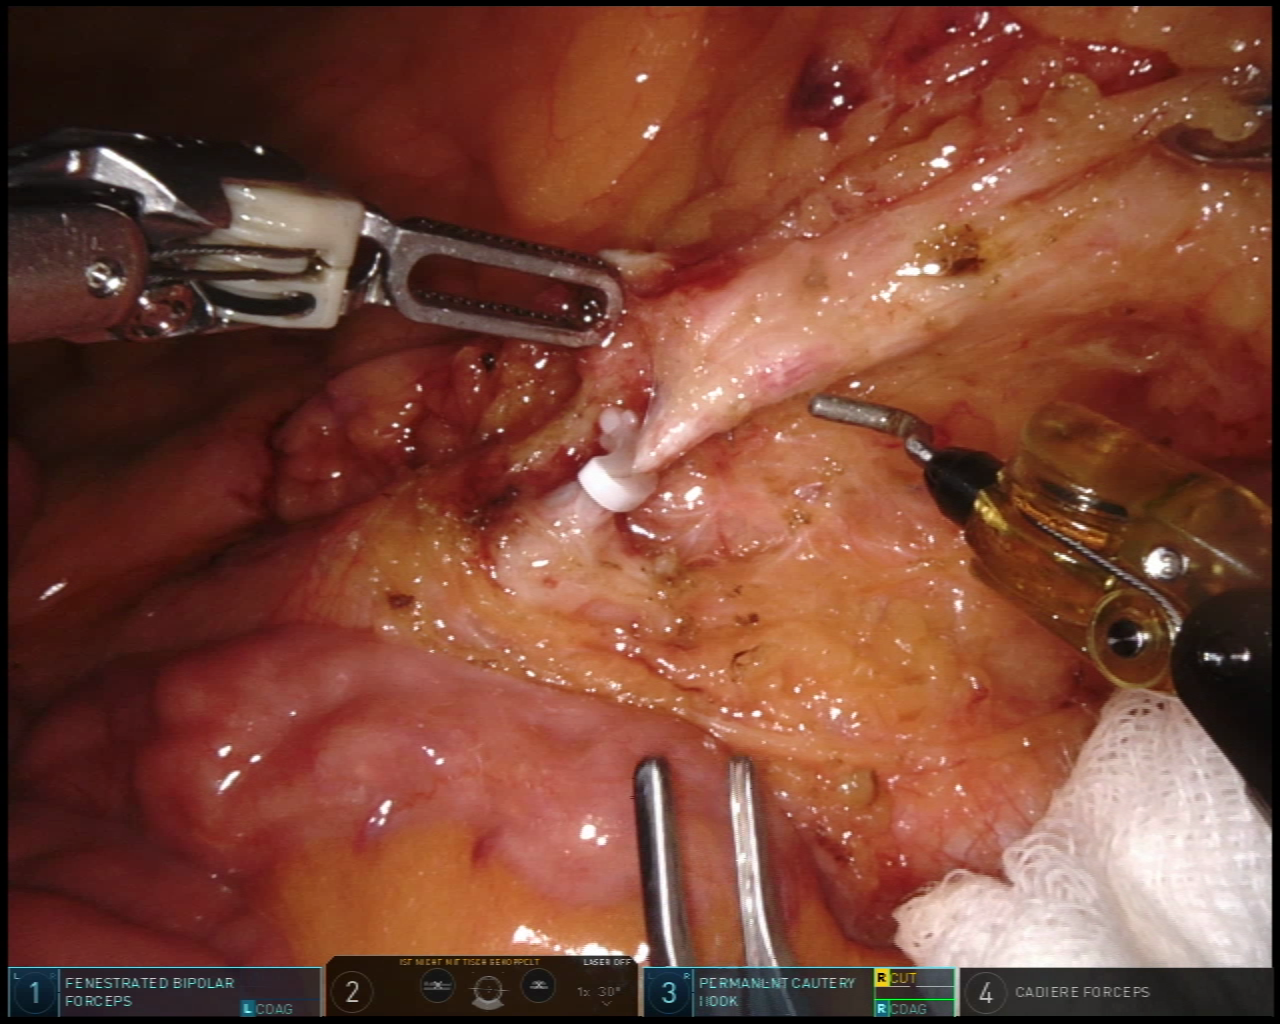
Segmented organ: inferior_mesenteric_artery
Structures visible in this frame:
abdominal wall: no
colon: no
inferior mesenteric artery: yes
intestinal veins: no
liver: no
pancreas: no
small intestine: yes
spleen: no
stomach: no
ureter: no
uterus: no
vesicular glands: no